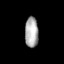
Tissue: lung
Cell type: Fibroblasts
Senescence score: 0.6063
Nuclear area (px): 396
Mean DAPI intensity: 173.412